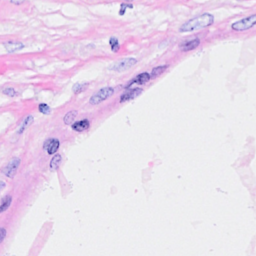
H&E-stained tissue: Breast